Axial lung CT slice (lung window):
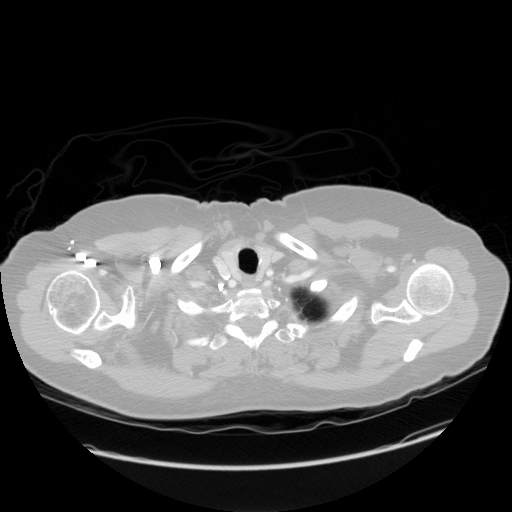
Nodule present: no